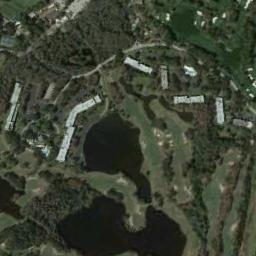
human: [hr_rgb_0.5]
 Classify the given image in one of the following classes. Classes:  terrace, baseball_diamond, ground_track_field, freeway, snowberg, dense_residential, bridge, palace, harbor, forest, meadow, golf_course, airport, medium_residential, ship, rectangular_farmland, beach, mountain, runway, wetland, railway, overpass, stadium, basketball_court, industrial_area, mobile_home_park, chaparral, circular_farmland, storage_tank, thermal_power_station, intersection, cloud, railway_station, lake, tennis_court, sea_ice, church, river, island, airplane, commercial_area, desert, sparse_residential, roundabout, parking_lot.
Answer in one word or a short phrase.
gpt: golf_course